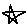
Label: star